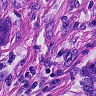
Metastatic tissue present: yes